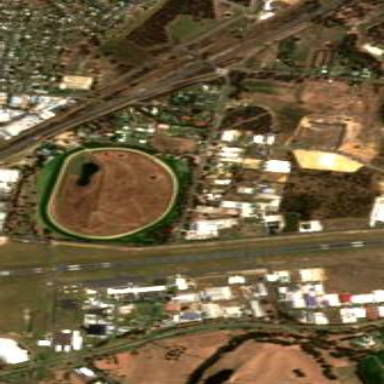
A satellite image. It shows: Sports center specializing in horse racing.